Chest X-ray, PA view. Patient: 27 years old, sex M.
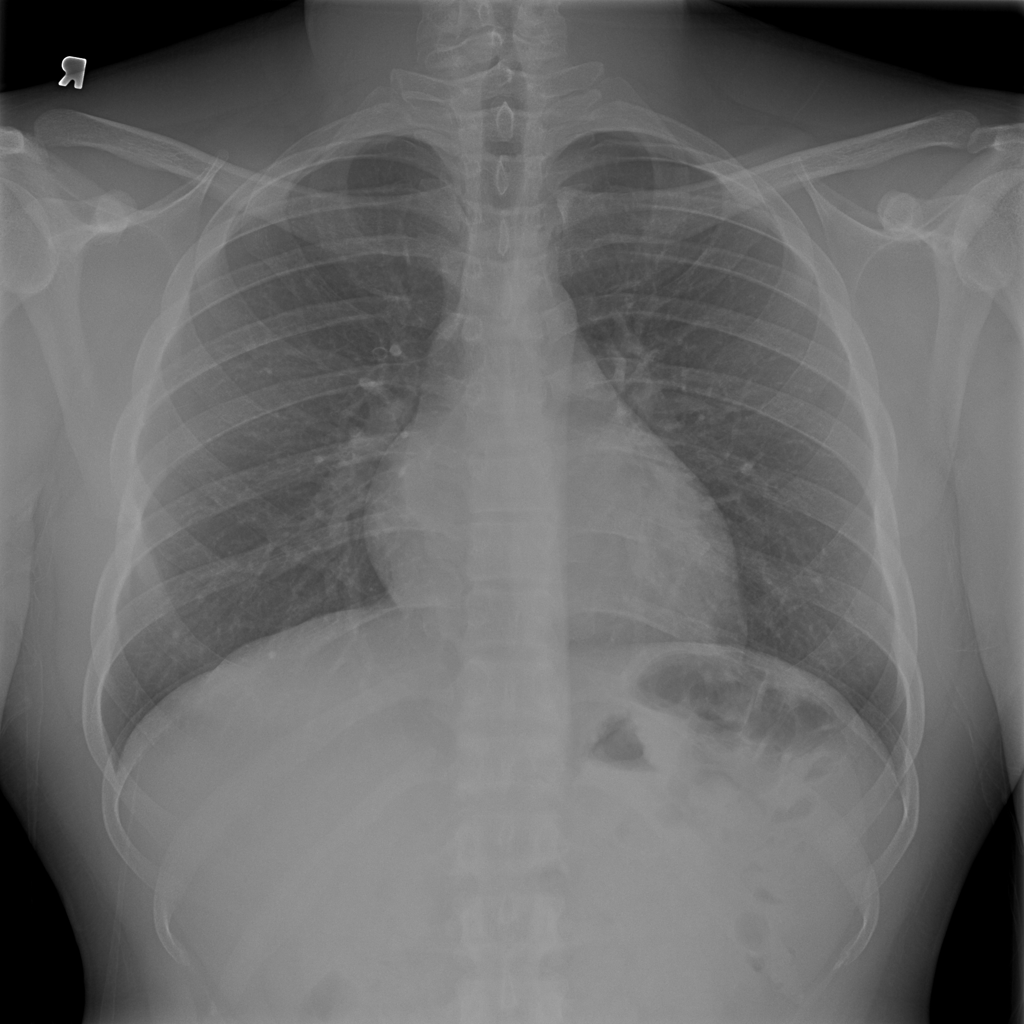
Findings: No Finding